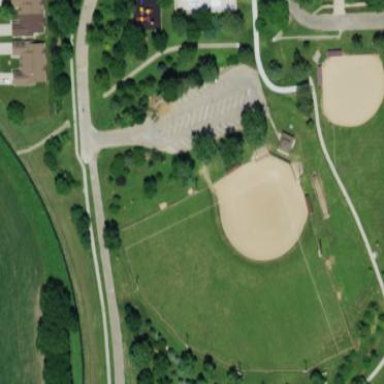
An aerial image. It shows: Baseball pitch for leisure land.